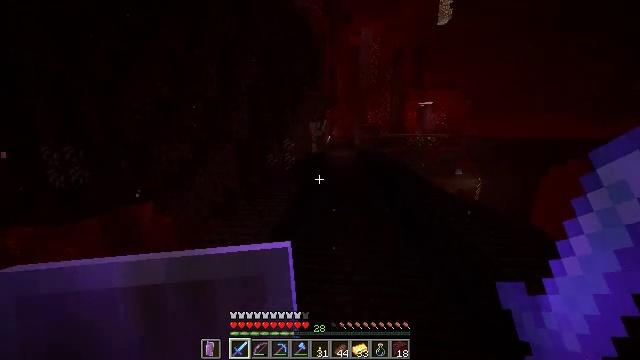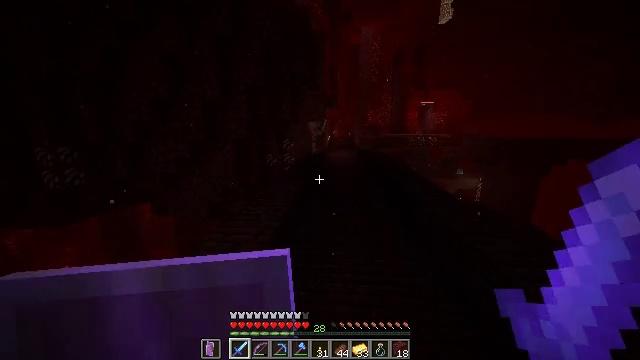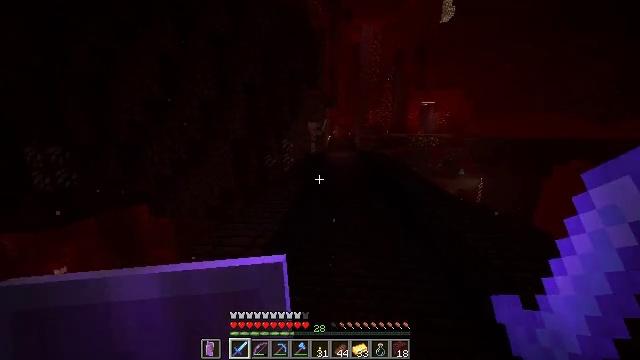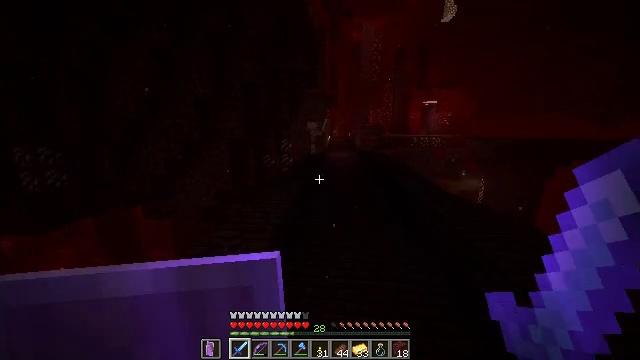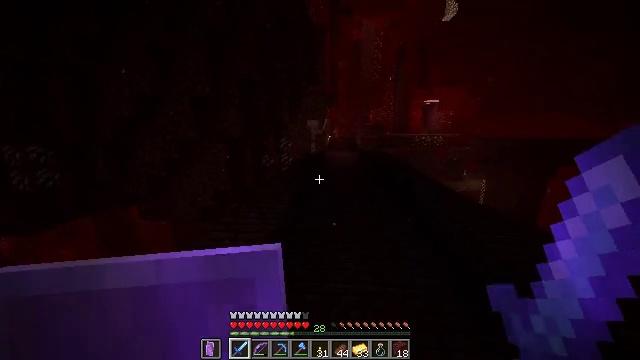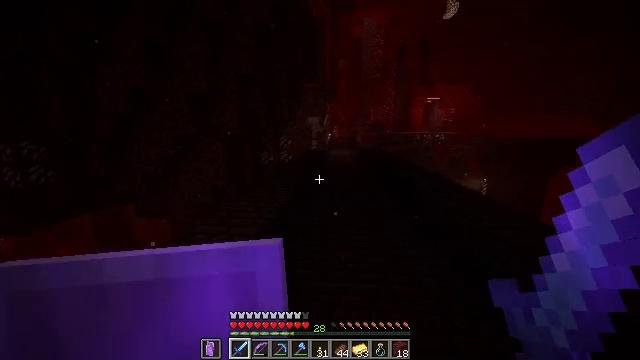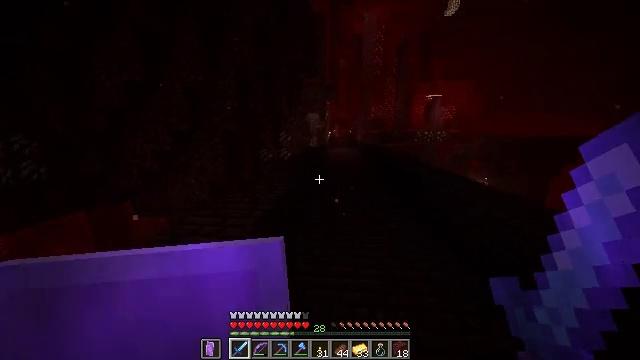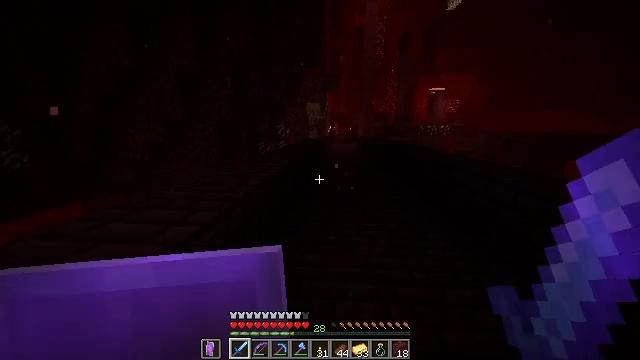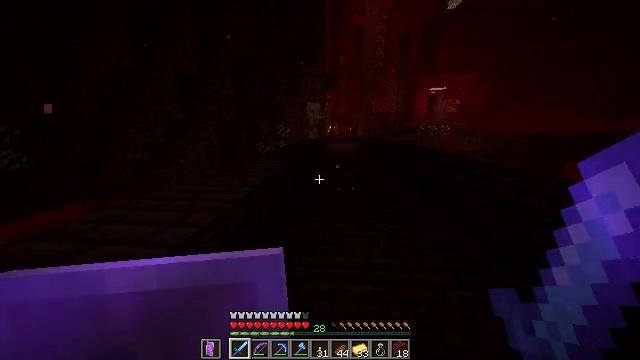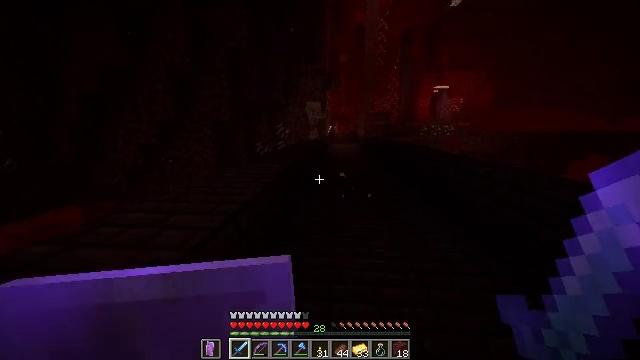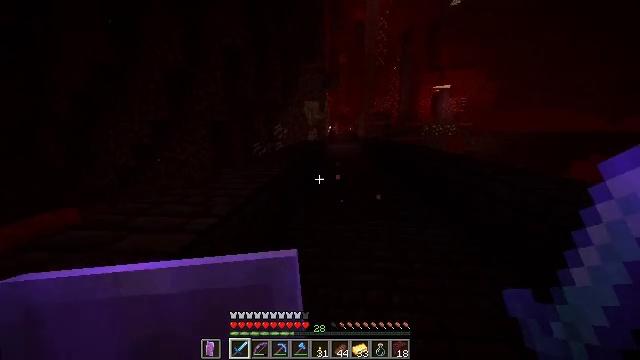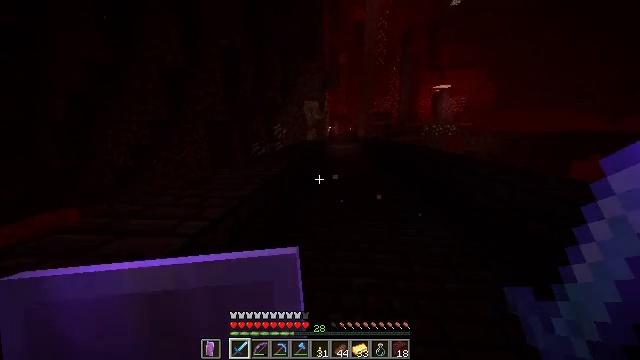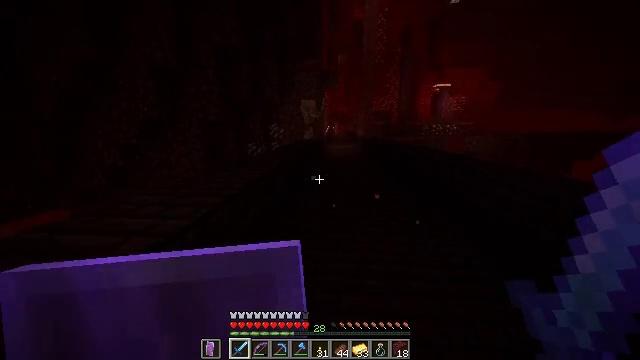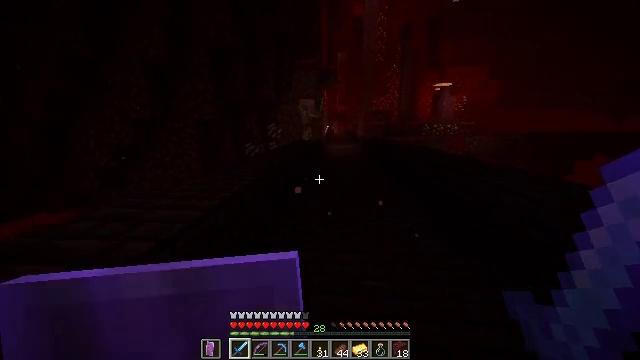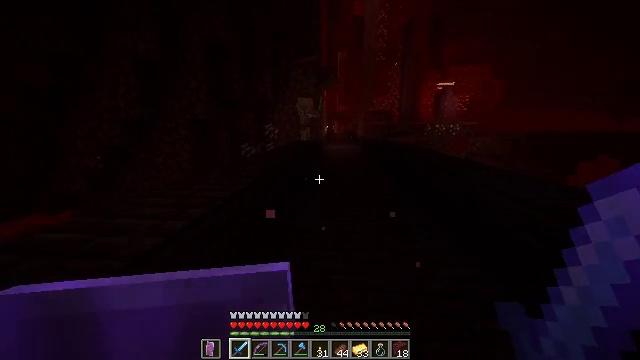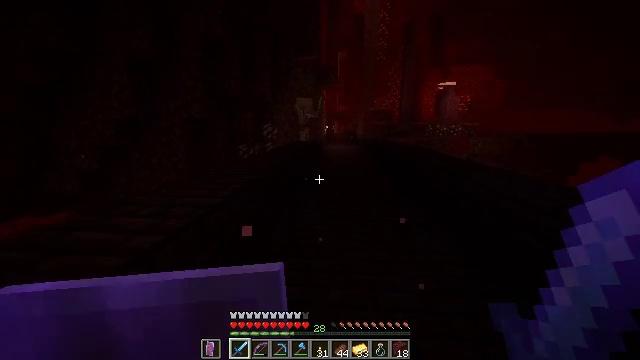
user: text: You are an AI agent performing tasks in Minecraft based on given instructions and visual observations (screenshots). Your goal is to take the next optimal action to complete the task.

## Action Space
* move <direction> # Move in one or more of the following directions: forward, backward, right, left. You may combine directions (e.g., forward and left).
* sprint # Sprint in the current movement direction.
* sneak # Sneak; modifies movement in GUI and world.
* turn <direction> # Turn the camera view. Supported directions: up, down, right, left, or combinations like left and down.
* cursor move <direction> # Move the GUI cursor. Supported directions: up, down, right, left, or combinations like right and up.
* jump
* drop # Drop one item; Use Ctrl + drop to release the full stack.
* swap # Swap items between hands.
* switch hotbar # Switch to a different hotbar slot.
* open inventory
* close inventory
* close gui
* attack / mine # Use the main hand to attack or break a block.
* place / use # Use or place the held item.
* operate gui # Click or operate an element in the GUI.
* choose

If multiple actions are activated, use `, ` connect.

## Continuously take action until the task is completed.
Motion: motion action
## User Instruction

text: Remove crimson roots from the inventory.
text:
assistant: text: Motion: move forward
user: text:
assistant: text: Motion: move forward
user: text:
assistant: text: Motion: move forward
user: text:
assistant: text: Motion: move forward
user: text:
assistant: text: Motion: move forward
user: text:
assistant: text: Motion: move forward
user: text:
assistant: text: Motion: move forward
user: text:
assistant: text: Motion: move forward
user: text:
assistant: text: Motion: move forward
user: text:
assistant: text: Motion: move forward and move right
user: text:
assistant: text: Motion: move forward and move right
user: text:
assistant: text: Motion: move forward
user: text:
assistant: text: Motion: move forward
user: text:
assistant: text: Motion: move forward
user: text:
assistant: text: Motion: move forward
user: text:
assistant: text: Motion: move forward
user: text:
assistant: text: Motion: move forward
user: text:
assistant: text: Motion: move forward, sprint
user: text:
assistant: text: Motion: move forward, sprint
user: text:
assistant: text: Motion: move forward, sprint
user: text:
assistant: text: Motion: move forward
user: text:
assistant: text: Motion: move forward
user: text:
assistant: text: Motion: move forward
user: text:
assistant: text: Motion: move forward
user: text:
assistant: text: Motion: move forward
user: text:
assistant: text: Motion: move forward
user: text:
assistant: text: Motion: move forward
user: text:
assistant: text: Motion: move forward
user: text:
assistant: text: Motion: move forward
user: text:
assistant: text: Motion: move forward